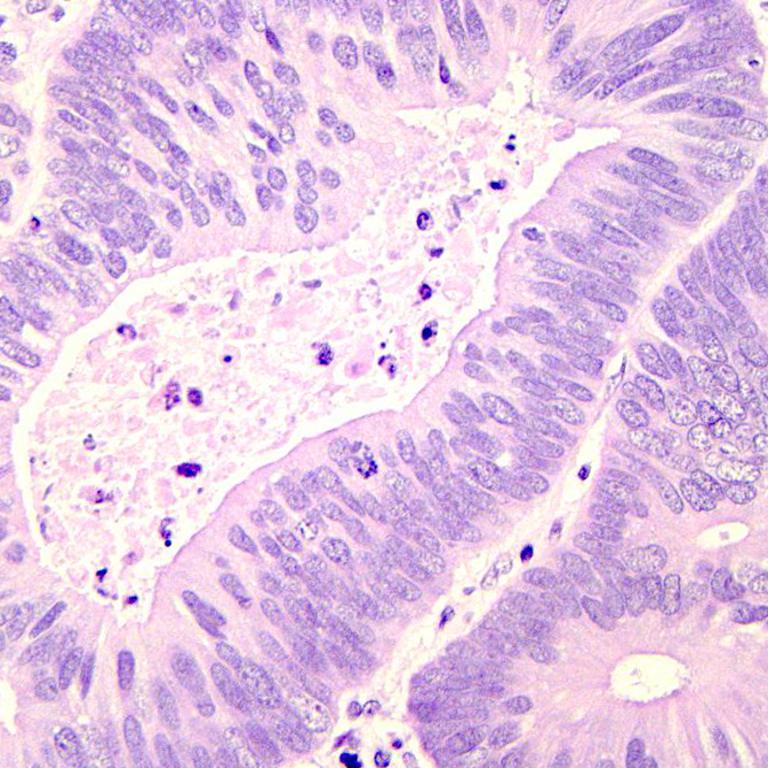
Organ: colon
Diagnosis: adenocarcinomas